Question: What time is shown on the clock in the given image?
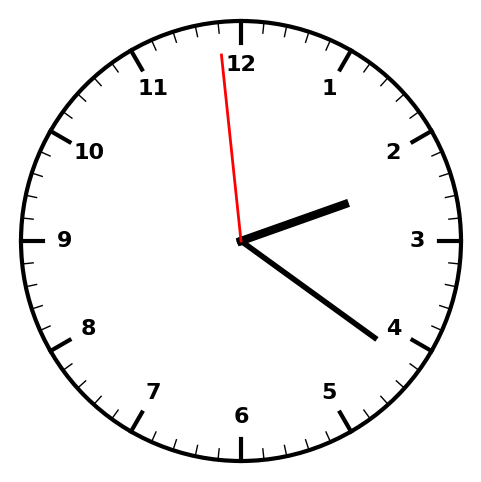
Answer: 02:20:59